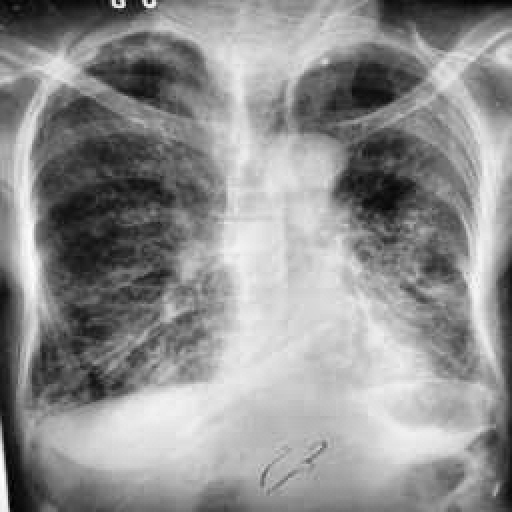
Finding: TUBERCULOSIS